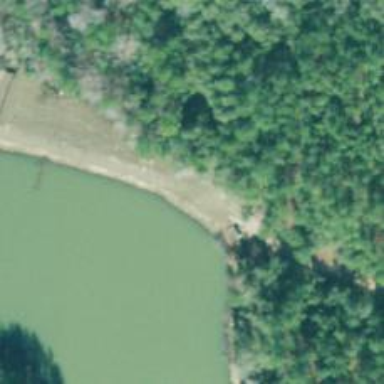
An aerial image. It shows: Dam along waterway.